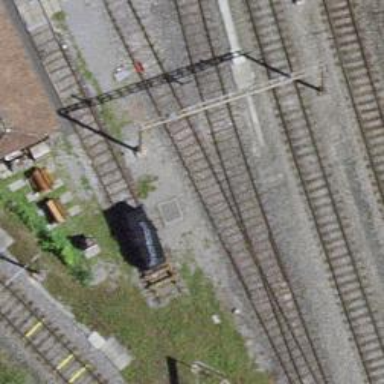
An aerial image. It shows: Single track railway in yard.